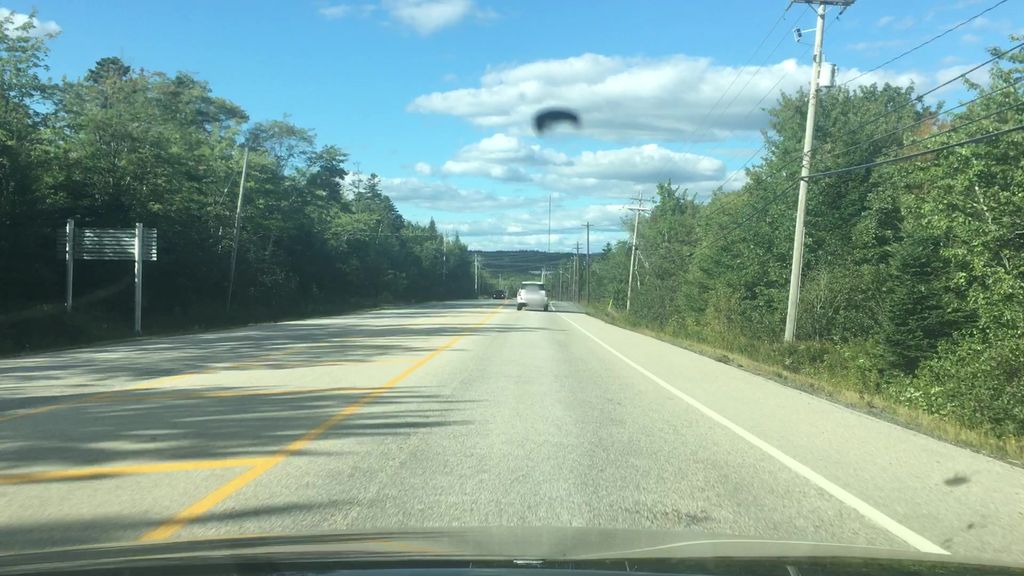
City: halifax